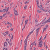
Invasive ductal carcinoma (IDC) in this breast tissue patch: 1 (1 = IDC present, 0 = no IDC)